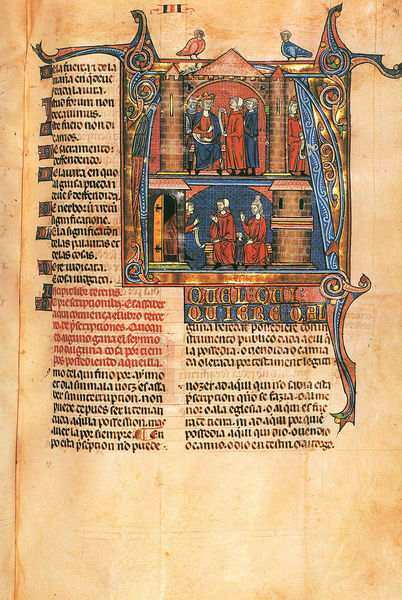
Titel: Ludwig Ms. XIV 6, Vidal Mayor, Pamplona IV
Künstler: Michael Lupi de Candiu
Institution: Malibu, J. Paul Getty Museum
Schlagwörter: blau, mann, vogel, gelb, menschen, sitzen, braun, bunt, frau, männer, schwarz, tür, rot, schloss, tuch, gespräch, malerei, alt, architektur, stein, innenraum, vögel, gold, krone, turm, schrift, papier, bogen, flagge, spalten, könig, tor, buch, burg, türme, buchstaben, kreise, worte, herrscher, buchseite, mönche, miniatur, bund, latein, buchmalerei, alexander, inkunabel, kolumnen, illumination, zwei spalten, 1200, alexanderroman, roman de la rose